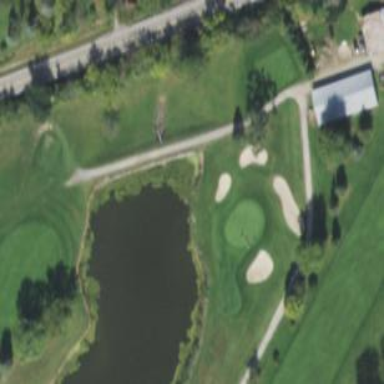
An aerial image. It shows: View of golf hole.